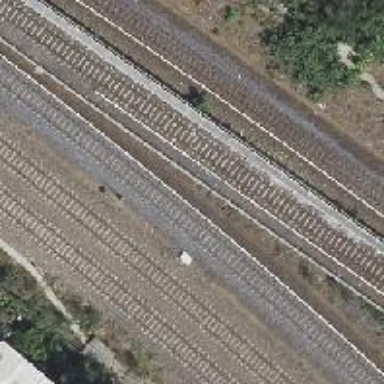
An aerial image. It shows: Light rail electrified railway.